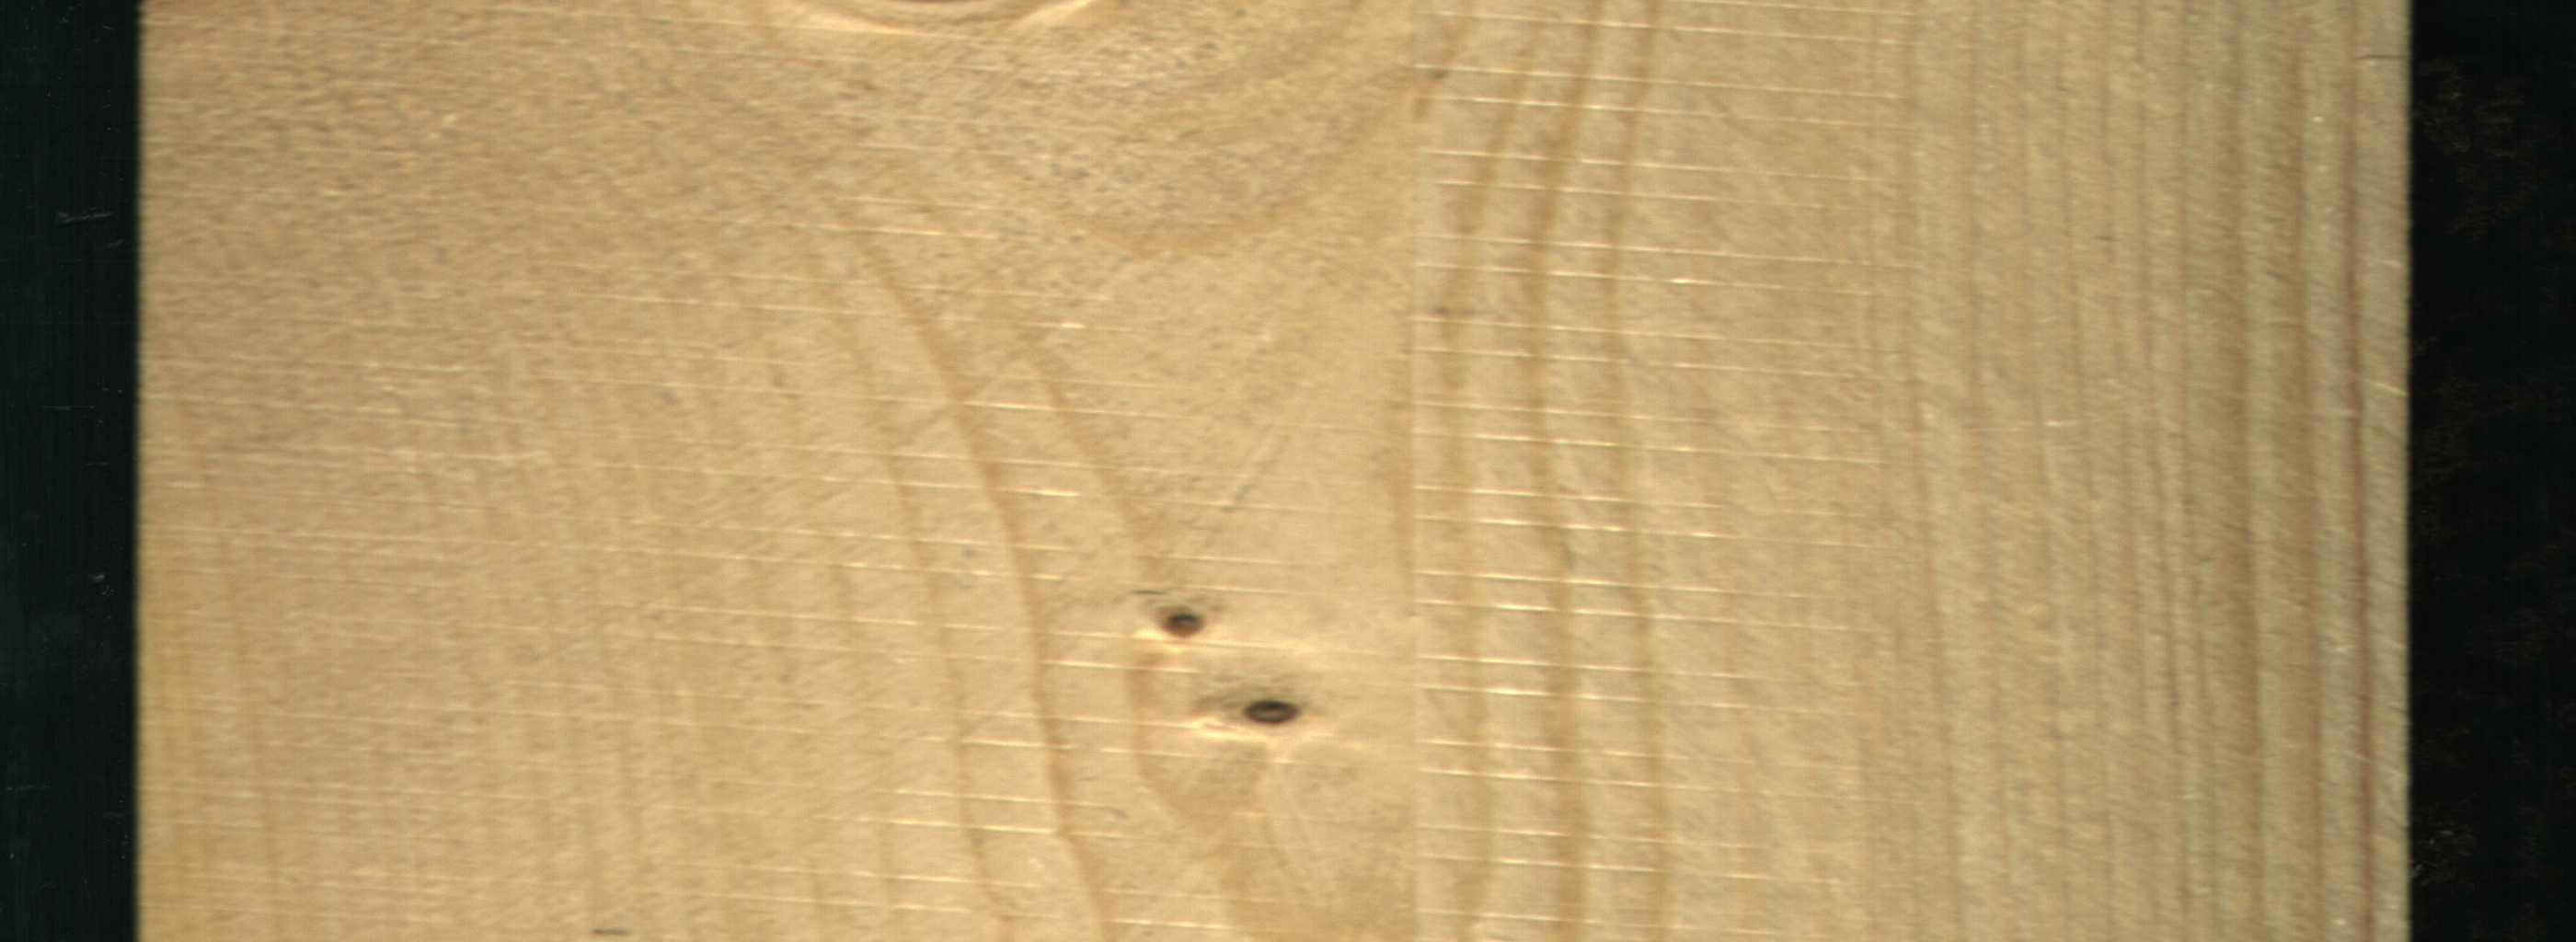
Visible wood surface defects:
Dead_Knot
Live_Knot